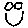
Label: smiley face